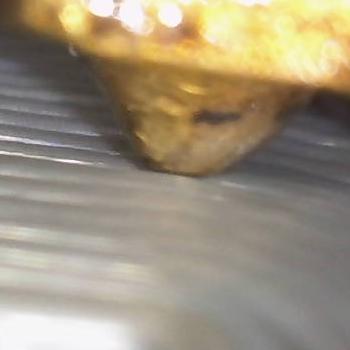
Flow rate: 144%